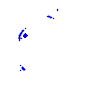
Particle: kaon